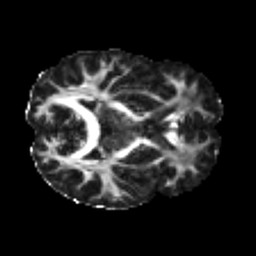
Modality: FA
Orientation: axial
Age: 18
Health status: ill
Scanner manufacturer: philips
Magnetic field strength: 3 T
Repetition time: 9 s
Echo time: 0.127 s